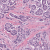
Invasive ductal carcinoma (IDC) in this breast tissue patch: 1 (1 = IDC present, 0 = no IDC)